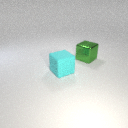
large cyan rubber cube to the left of large green metal cube